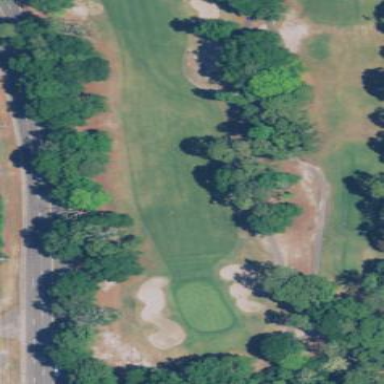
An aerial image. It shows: Scenic golf fairway.